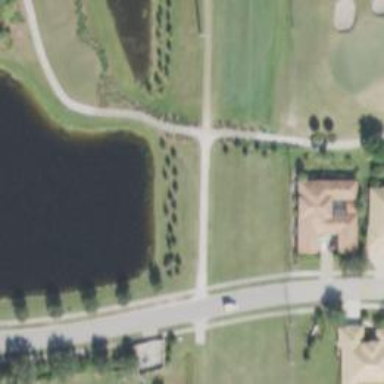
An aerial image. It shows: Path for golf carts.